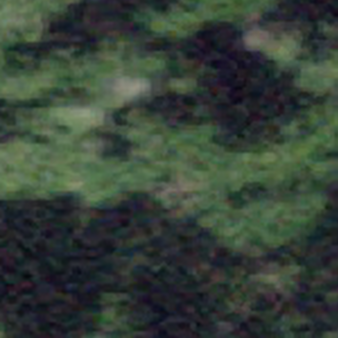
Label: other